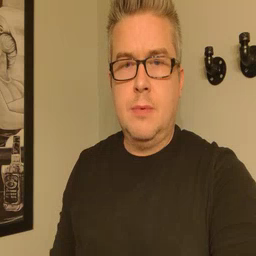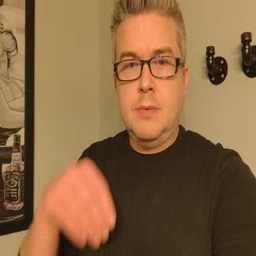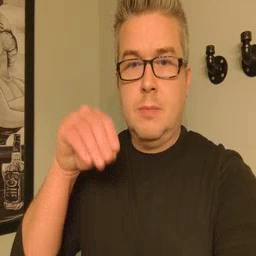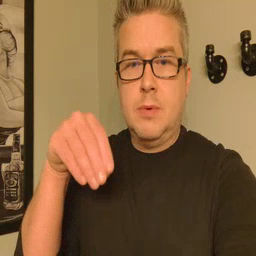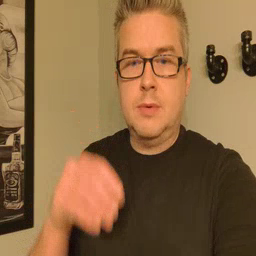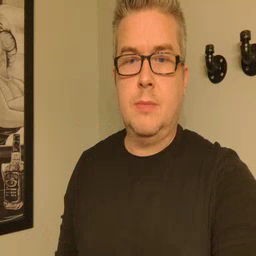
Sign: store